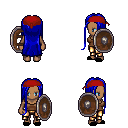
a pixel art fantasy rpg character, female body template, human, dark skin, brown pirate shirt, gold greaves, blue extra-long hairstyle, red bandana, black slippers, shield, four views (front, back, left, right), 2x2 character sprite sheet, small pixel art, hard edges, no anti-aliasing